Field crop: maize
Growth stage: 2
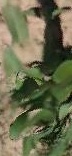
Species: maize